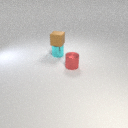
small cyan metal cylinder behind small red metal cylinder